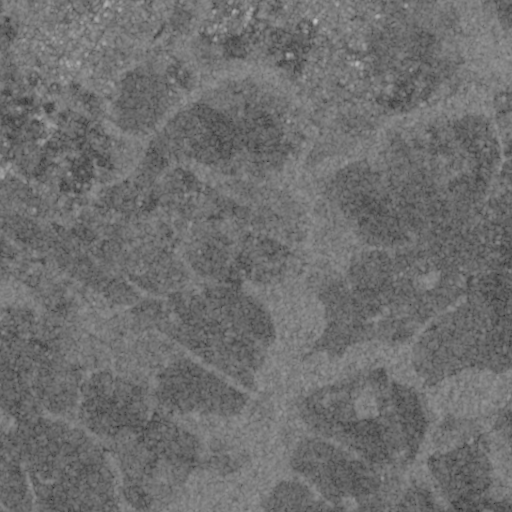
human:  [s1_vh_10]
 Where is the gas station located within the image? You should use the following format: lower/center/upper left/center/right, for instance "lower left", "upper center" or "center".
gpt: The gas station is located in the upper left of the image.
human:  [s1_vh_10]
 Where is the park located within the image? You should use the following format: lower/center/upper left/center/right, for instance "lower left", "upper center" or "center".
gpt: The park is located in the upper left of the image.
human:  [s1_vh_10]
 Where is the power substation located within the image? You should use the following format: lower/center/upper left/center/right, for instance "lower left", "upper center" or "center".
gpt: The power substation is located in the upper left of the image.
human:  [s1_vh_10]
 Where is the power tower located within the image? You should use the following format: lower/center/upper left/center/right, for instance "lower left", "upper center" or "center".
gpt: The power tower is located in the upper left of the image.
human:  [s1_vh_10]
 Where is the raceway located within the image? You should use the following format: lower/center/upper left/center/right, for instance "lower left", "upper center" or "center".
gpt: The raceway is located in the upper left of the image.
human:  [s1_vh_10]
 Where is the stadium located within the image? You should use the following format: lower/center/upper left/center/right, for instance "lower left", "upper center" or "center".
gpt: The stadium is located in the upper right of the image.
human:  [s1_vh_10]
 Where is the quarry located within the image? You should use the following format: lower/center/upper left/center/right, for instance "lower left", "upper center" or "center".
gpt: There is no quarry in the image.

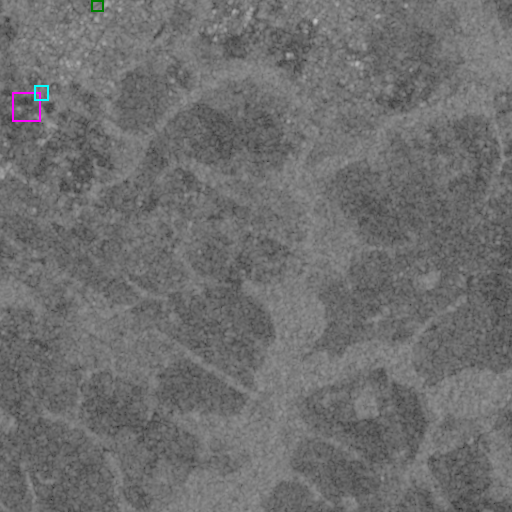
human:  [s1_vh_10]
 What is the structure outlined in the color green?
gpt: The structure outlined in green is a gas station.
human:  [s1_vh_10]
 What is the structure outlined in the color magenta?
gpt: The structure outlined in magenta is a park.
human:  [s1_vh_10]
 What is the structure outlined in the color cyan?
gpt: The structure outlined in cyan is a power substation.
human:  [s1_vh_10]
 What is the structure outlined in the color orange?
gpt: There is no orange outline.